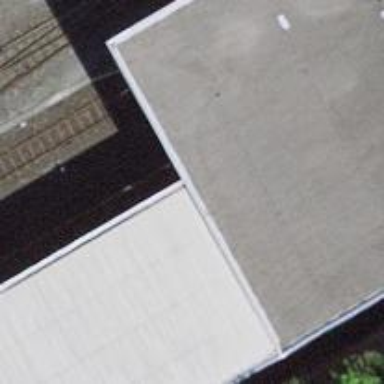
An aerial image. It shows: Narrow-gauge railway yard with electrified tracks featuring contact line.